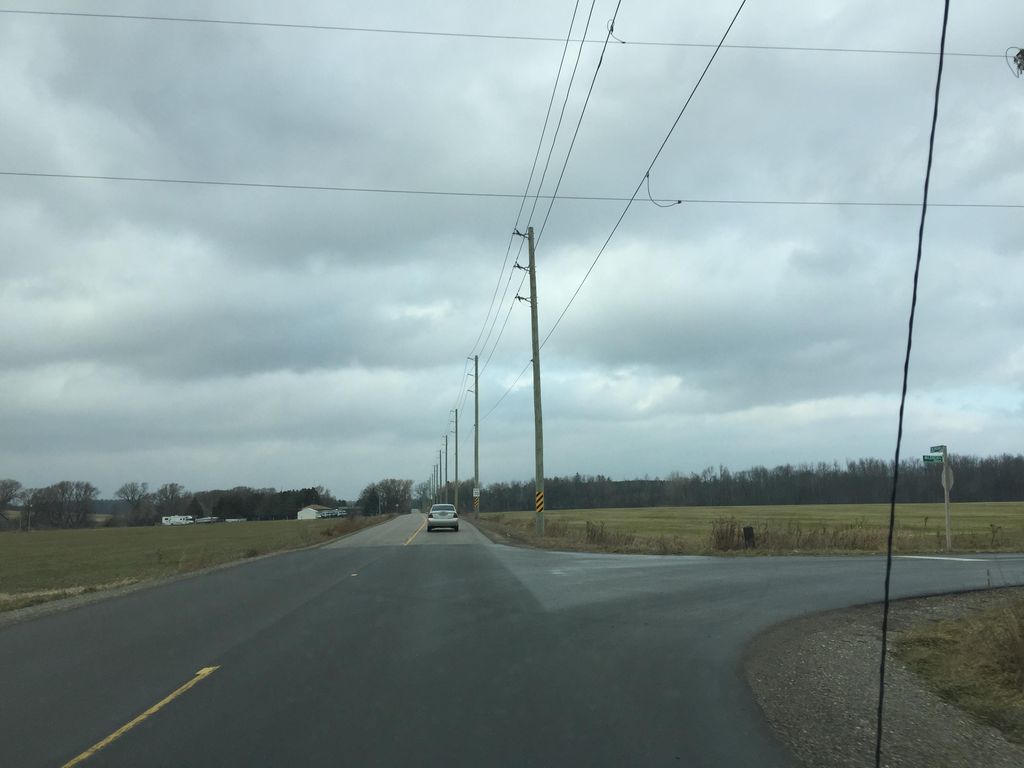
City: kitchener-waterloo